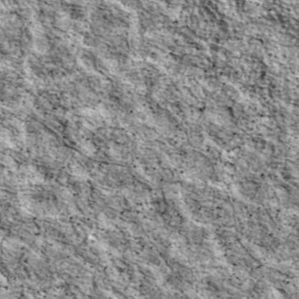
Label: non_frost